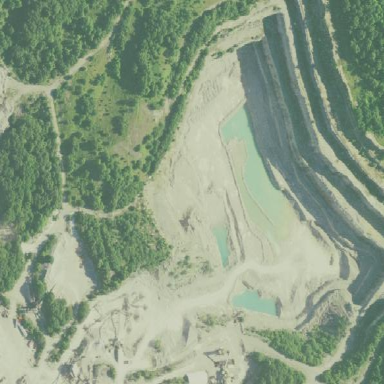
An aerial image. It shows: Quarry area.